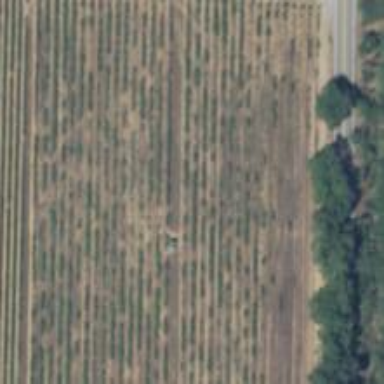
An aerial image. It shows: Vineyard where grapes are grown.